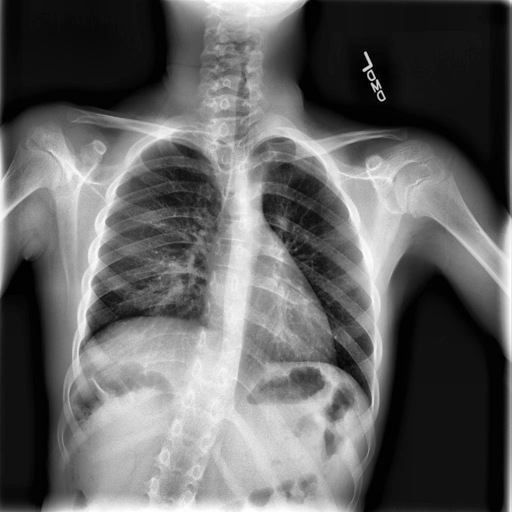
Finding: NORMAL